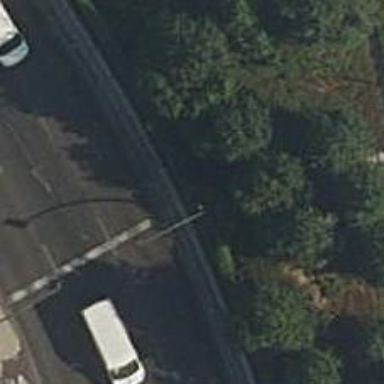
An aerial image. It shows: Hedge barrier.